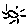
Label: sun